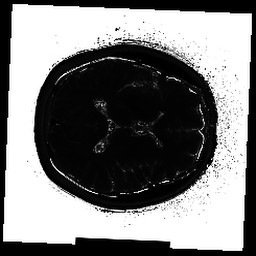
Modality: T2map
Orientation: axial
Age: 30
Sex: female
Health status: ill